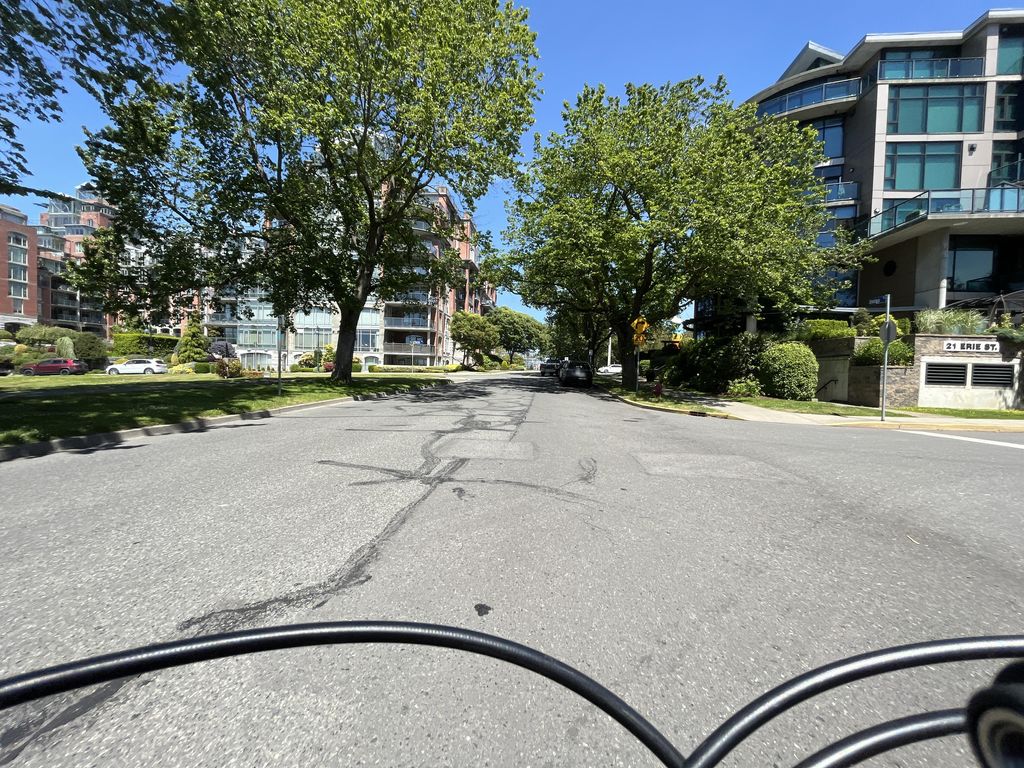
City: victoria